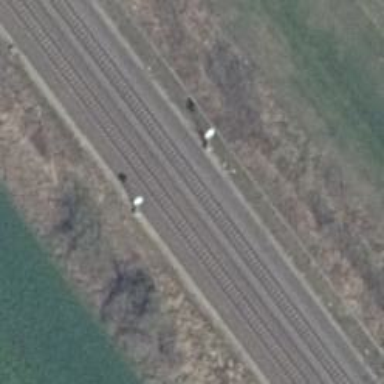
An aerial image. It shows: Railway signal.